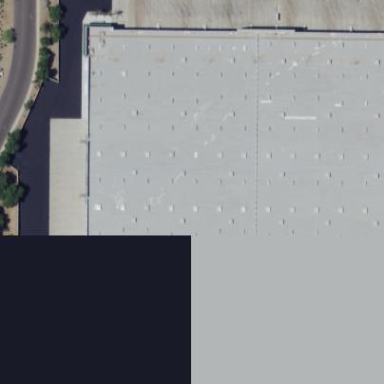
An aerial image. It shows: Warehouse.